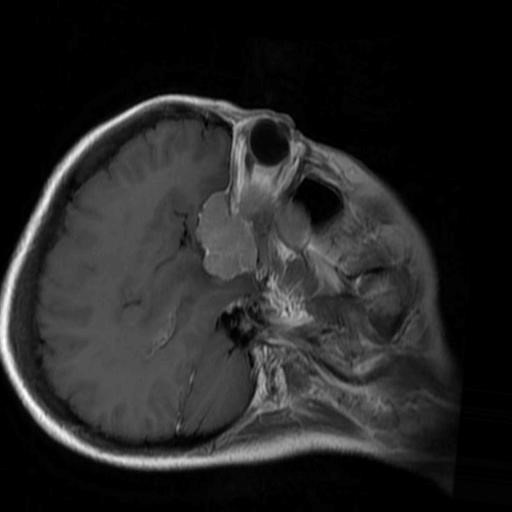
Label: brain_menin